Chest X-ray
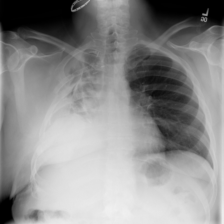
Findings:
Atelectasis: negative
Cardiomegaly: negative
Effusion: negative
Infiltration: negative
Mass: negative
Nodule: positive
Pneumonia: negative
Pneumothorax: negative
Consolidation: negative
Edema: negative
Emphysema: negative
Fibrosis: negative
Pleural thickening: negative
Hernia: negative